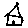
Label: house